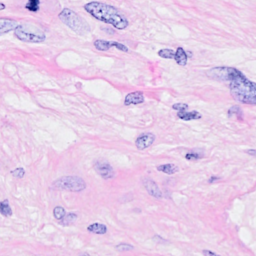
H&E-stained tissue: Breast